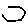
Label: hexagon